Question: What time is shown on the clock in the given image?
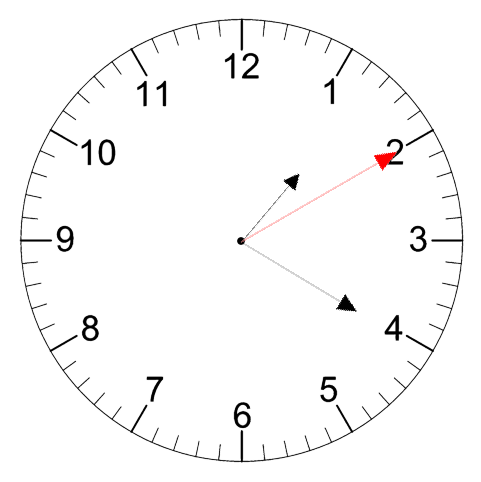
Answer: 01:20:10